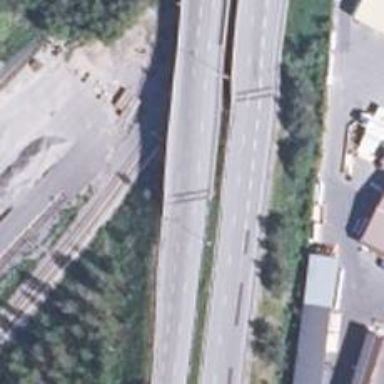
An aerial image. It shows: Trunk road bridge.